Brain MRI, modality: ceT1
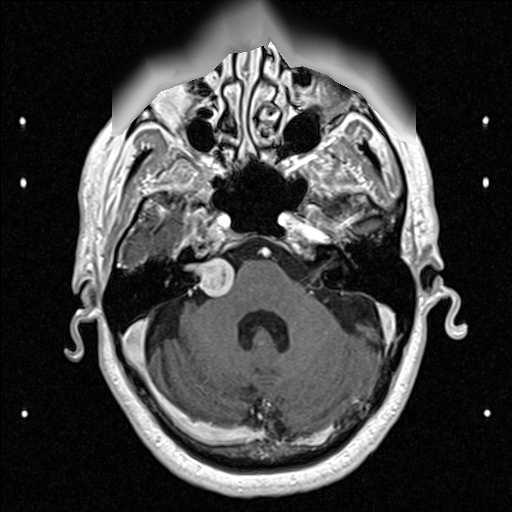